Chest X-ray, AP view. Patient: 61 years old, sex F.
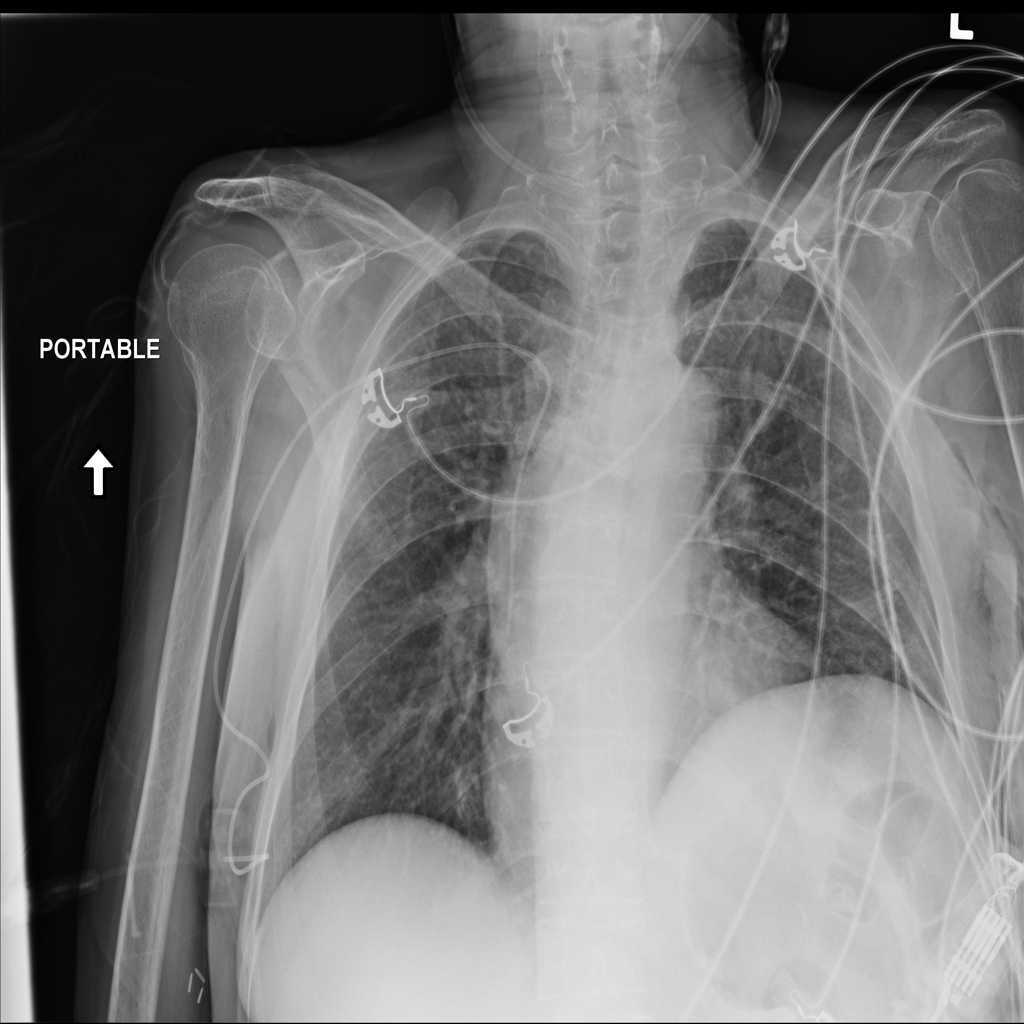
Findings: No Finding